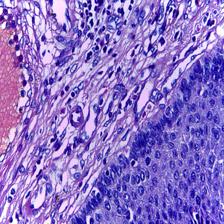
Diagnosis: Normal